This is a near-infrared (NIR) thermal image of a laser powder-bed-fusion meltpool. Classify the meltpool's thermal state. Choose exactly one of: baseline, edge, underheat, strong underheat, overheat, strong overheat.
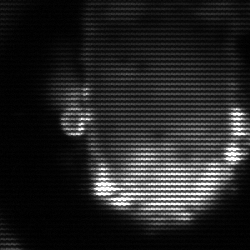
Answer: baseline